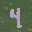
Label: 4